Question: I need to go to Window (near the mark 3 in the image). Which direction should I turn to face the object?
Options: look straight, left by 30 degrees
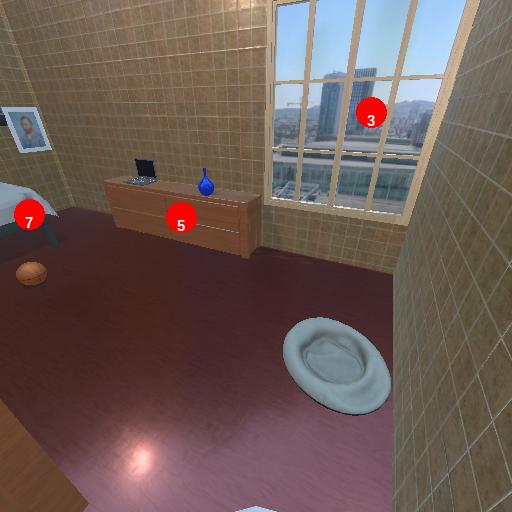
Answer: look straight